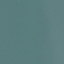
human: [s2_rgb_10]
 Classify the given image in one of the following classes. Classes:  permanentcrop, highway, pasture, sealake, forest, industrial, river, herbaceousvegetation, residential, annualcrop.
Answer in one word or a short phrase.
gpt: SeaLake